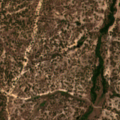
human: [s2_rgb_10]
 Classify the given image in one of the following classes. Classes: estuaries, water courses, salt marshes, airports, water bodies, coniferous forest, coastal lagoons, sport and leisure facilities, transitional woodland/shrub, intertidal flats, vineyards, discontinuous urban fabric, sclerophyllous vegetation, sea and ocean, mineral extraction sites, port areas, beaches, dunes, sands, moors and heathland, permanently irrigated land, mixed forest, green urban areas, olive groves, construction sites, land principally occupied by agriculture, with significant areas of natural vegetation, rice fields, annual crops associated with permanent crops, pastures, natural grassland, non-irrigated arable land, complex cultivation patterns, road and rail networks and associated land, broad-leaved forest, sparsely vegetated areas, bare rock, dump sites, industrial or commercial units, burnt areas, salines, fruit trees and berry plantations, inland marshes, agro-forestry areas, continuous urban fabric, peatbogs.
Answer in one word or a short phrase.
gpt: agro-forestry areas, mixed forest